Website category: phone
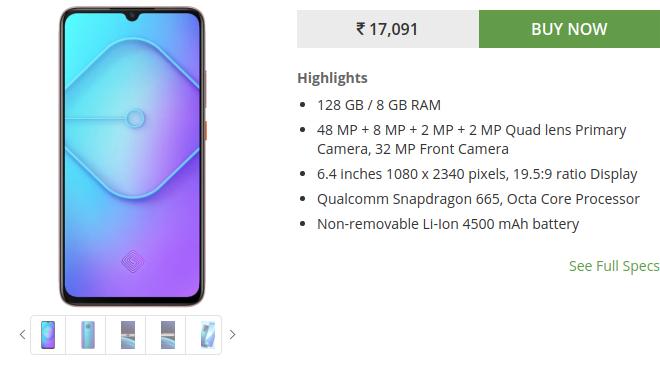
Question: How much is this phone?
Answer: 17,091

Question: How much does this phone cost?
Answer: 17,091

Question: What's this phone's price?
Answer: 17,091

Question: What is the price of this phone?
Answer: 17,091

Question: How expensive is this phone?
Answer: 17,091

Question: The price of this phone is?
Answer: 17,091

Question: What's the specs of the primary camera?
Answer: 48 MP + 8 MP + 2 MP + 2 MP Quad lens Primary Camera

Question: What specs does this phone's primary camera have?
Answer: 48 MP + 8 MP + 2 MP + 2 MP Quad lens Primary Camera

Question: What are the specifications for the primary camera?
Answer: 48 MP + 8 MP + 2 MP + 2 MP Quad lens Primary Camera

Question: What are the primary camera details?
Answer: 48 MP + 8 MP + 2 MP + 2 MP Quad lens Primary Camera

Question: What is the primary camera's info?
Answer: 48 MP + 8 MP + 2 MP + 2 MP Quad lens Primary Camera

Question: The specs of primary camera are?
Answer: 48 MP + 8 MP + 2 MP + 2 MP Quad lens Primary Camera

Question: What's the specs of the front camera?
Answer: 32 MP Front Camera

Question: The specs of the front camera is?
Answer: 32 MP Front Camera

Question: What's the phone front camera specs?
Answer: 32 MP Front Camera

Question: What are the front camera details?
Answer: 32 MP Front Camera

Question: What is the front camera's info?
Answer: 32 MP Front Camera

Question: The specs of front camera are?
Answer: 32 MP Front Camera

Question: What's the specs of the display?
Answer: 6.4 inches 1080 x 2340 pixels, 19.5:9 ratio Display

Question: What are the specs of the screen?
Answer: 6.4 inches 1080 x 2340 pixels, 19.5:9 ratio Display

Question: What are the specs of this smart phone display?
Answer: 6.4 inches 1080 x 2340 pixels, 19.5:9 ratio Display

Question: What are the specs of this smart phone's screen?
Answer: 6.4 inches 1080 x 2340 pixels, 19.5:9 ratio Display

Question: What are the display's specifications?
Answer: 6.4 inches 1080 x 2340 pixels, 19.5:9 ratio Display

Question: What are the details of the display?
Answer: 6.4 inches 1080 x 2340 pixels, 19.5:9 ratio Display

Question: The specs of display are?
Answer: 6.4 inches 1080 x 2340 pixels, 19.5:9 ratio Display

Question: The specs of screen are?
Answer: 6.4 inches 1080 x 2340 pixels, 19.5:9 ratio Display

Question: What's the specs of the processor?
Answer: Qualcomm Snapdragon 665, Octa Core Processor

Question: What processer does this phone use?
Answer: Qualcomm Snapdragon 665, Octa Core Processor

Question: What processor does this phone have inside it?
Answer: Qualcomm Snapdragon 665, Octa Core Processor

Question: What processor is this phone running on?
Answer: Qualcomm Snapdragon 665, Octa Core Processor

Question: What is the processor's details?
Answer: Qualcomm Snapdragon 665, Octa Core Processor

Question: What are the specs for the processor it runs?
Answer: Qualcomm Snapdragon 665, Octa Core Processor

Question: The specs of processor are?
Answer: Qualcomm Snapdragon 665, Octa Core Processor

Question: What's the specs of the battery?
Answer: Non-removable Li-Ion 4500 mAh battery

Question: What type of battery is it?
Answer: Non-removable Li-Ion 4500 mAh battery

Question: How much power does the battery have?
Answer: Non-removable Li-Ion 4500 mAh battery

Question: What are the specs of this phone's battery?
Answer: Non-removable Li-Ion 4500 mAh battery

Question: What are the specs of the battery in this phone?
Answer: Non-removable Li-Ion 4500 mAh battery

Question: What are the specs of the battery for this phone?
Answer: Non-removable Li-Ion 4500 mAh battery

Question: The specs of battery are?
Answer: Non-removable Li-Ion 4500 mAh battery